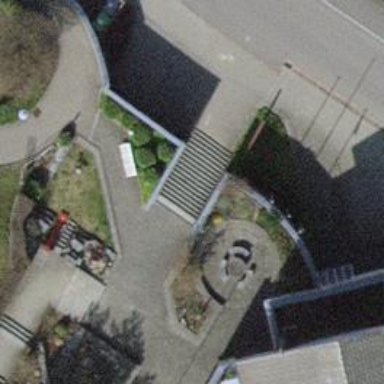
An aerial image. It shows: Road with steps.